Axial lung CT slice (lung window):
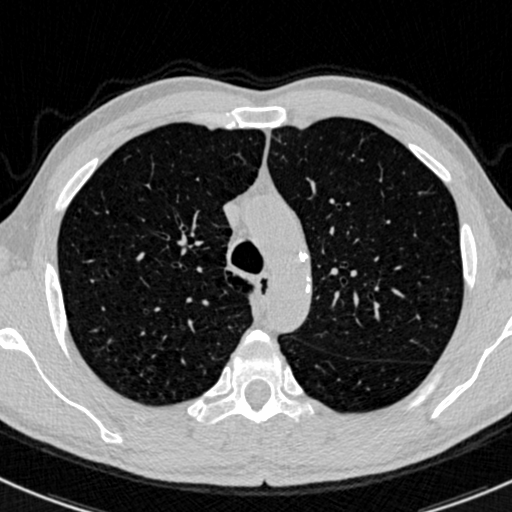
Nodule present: no